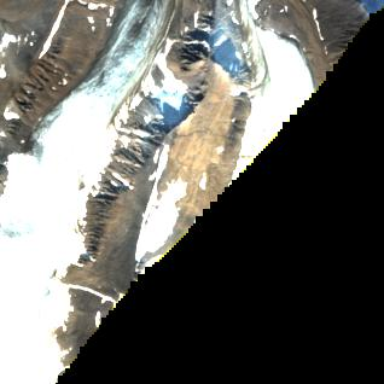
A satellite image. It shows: Glacier situated in valley.